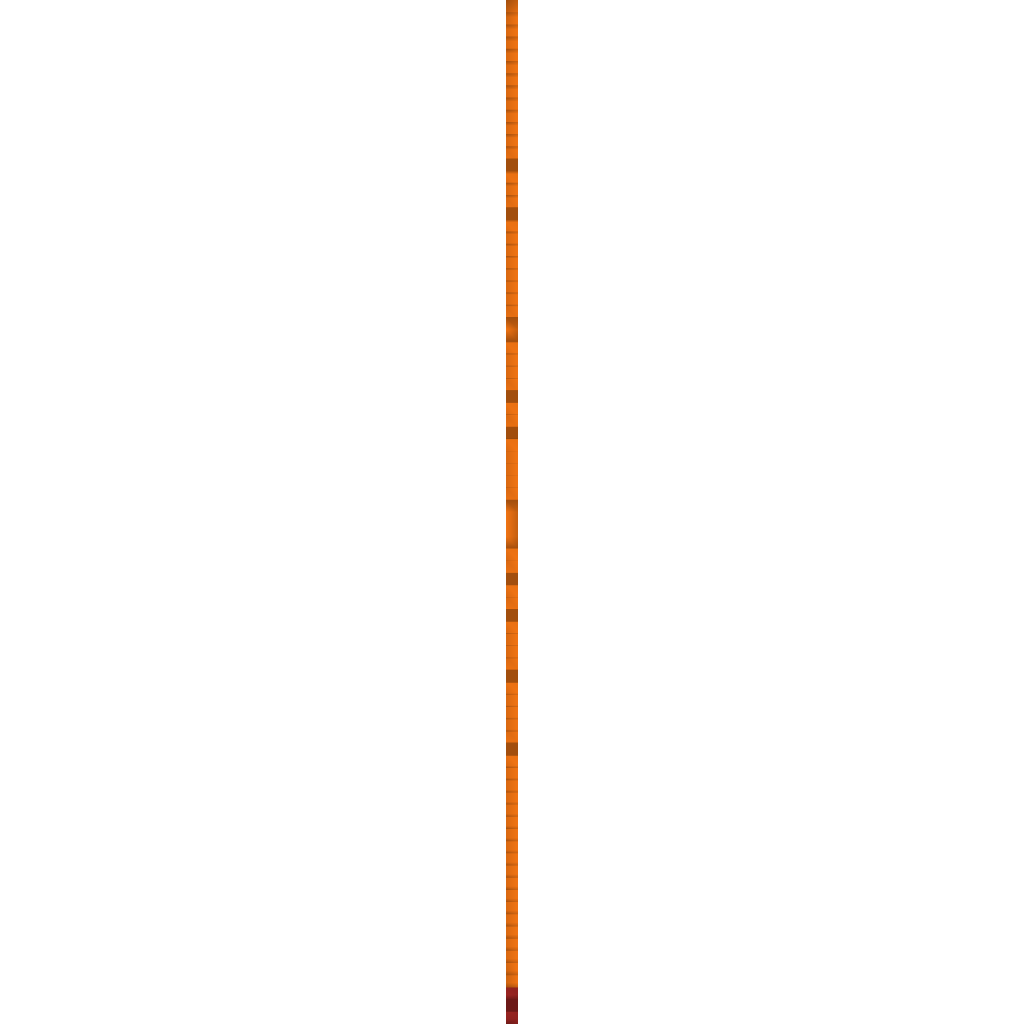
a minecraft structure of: Galatasaray schematics